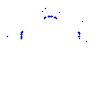
Particle: pion